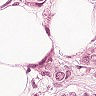
Metastatic tissue present: no